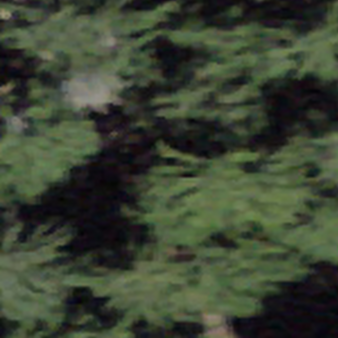
Label: other